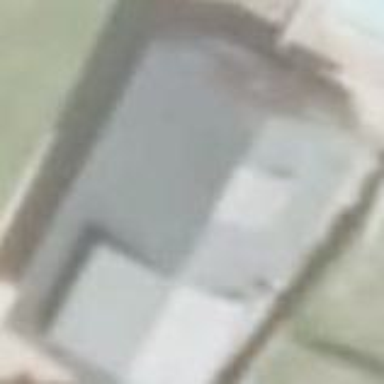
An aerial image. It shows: Simple house.